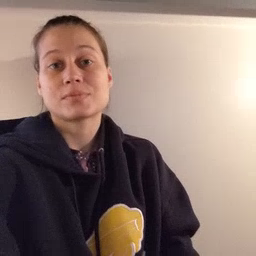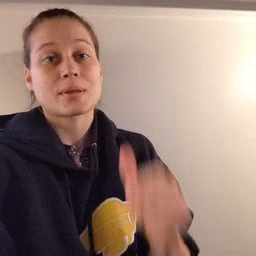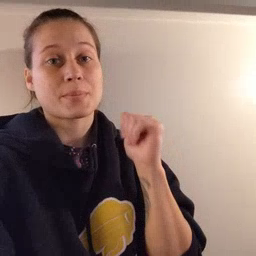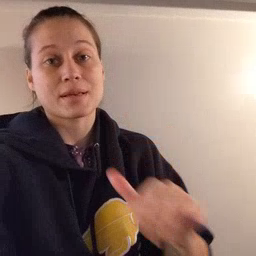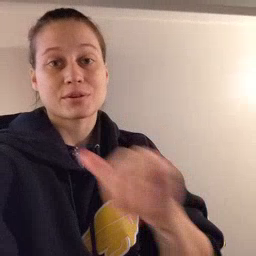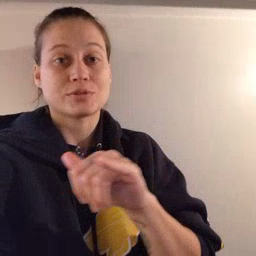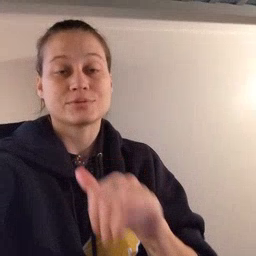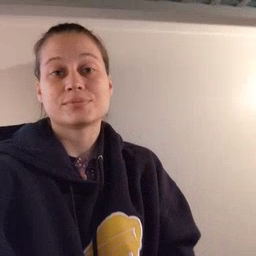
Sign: backyard